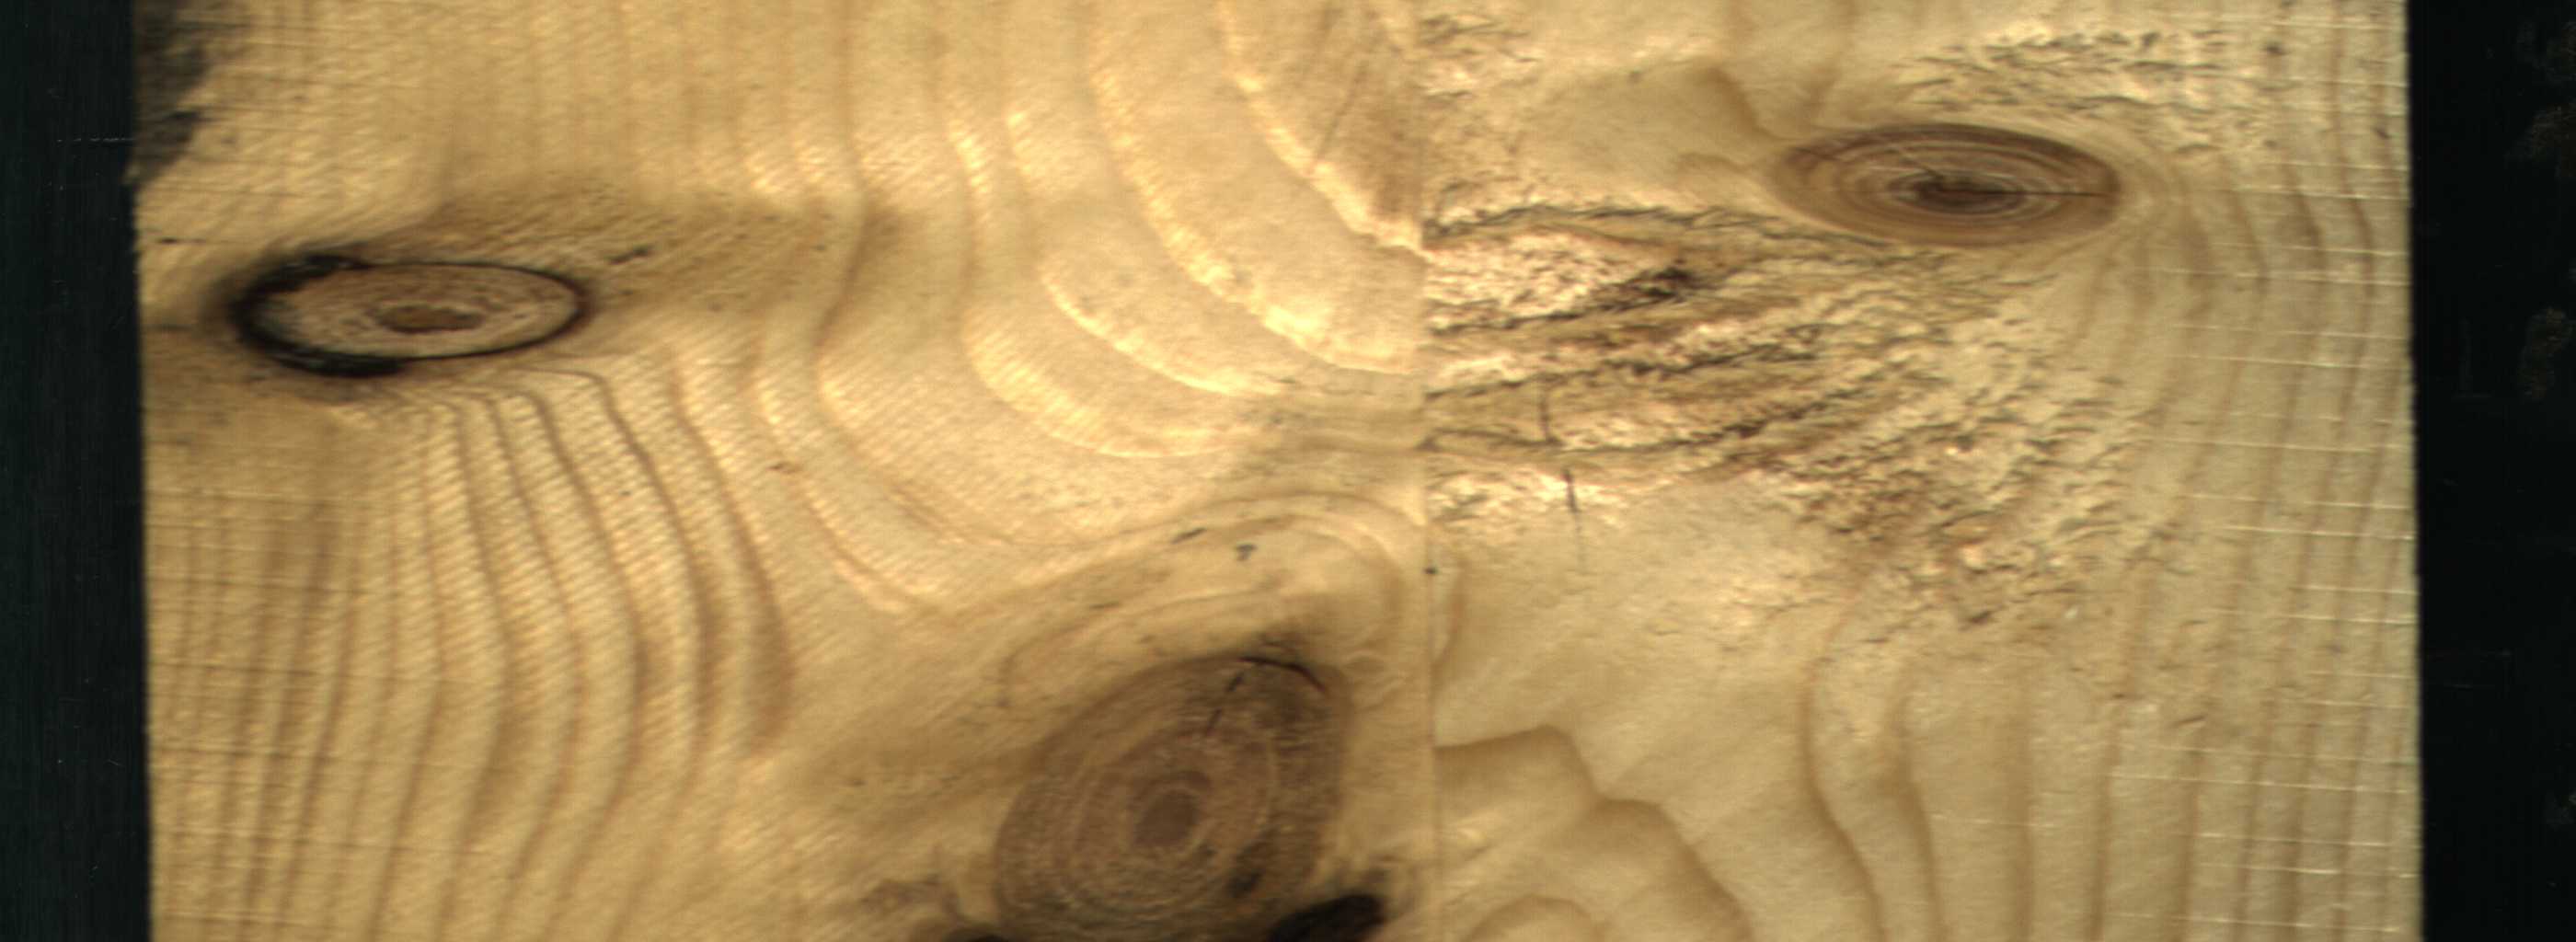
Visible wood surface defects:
knot_with_crack
Dead_Knot
Dead_Knot
Live_Knot